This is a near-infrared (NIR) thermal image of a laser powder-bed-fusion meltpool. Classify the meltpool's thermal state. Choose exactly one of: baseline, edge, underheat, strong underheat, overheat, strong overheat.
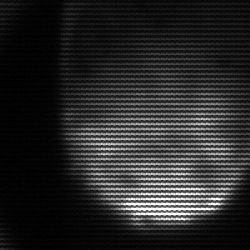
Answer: edge